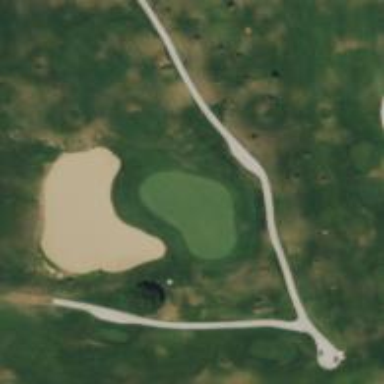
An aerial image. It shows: Golf hole.